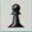
Piece: bP